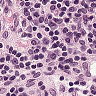
Metastatic tissue present: no